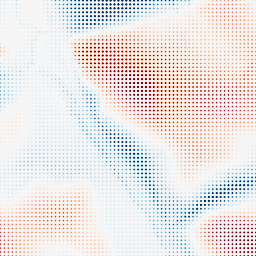
Category: classical
Decomposition family: gaussian_anisotropic
Decomposition parameters: sigma_x: 5
sigma_y: 50
Upsampling method: sinc_blackman
Upsampling parameters: scale: 8
kernel_size: 4
Upsampling scale: 8